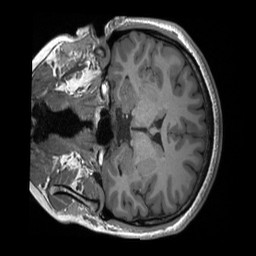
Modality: T1w
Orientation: coronal
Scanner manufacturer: siemens
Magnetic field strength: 3 T
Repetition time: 2.4 s
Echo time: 0.00224 s